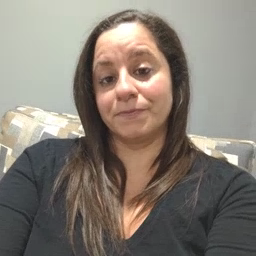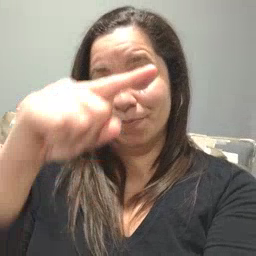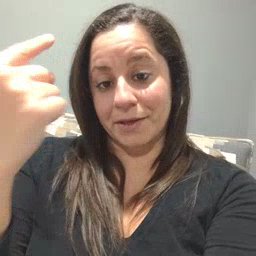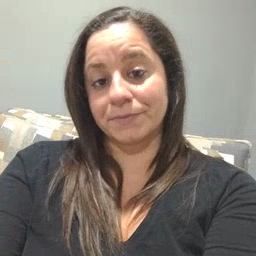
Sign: black